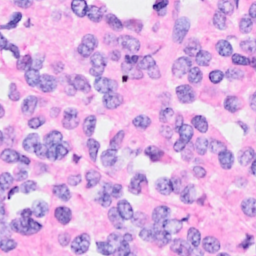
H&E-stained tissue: Breast